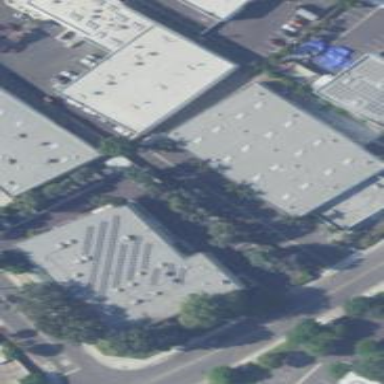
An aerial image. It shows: Commercial building.